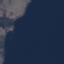
Label: SeaLake